Question: I just implemented a hierarchical clustering by following the documentation here: <URL>
So, let me try to put down what I am trying to do.
Take a look at the following figure:

Now, this dendogram is generated from the following data:
'''
node1 node2 dist(node1,node2) num_elems
assigning index **37 to [ 16. 26**. 1.<PHONE> 2. ]
assigning index 38 to [ 4. 7. 1.20402602 2. ]
assigning index 39 to [ 13. 29. 1.44708015 2. ]
assigning index 40 to [ 12. 18. 1.45827365 2. ]
assigning index 41 to [ 10. 34. 1.49607538 2. ]
assigning index 42 to [ 17. 38. 1.52565922 3. ]
assigning index 43 to [ 8. 25. 1.58919037 2. ]
assigning index 44 to [ 3. 40. 1.60231007 3. ]
assigning index 45 to [ 6. 42. 1.65755731 4. ]
assigning index 46 to [ 15. 23. 1.77770844 2. ]
assigning index 47 to [ 24. 33. 1.77771082 2. ]
assigning index 48 to [ 20. 35. 1.81301111 2. ]
assigning index 49 to [ 19. 48. <PHONE> 3. ]
assigning index 50 to [ 0. 44. 1.94238609 4. ]
assigning index 51 to [ 2. 36. 2.<PHONE> 2. ]
assigning index 52 to [ 39. 45. 2.<PHONE> 6. ]
assigning index 53 to [ 32. 43. 2.<PHONE> 3. ]
assigning index 54 to [ 21. 41. 2.<PHONE> 3. ]
assigning index 55 to [ 9. 30. 2.34492327 2. ]
assigning index 56 to [ 5. 51. 2.38383321 3. ]
assigning index 57 to [ 46. 52. 2.42100025 8. ]
assigning index 58 to [ **28. 37**. 2.48365024 3. ]
assigning index 59 to [ 50. 53. 2.57305009 7. ]
assigning index 60 to [ 49. 57. 2.69459675 11. ]
assigning index 61 to [ 11. 54. 2.75669475 4. ]
assigning index 62 to [ 22. 27. 2.77163751 2. ]
assigning index 63 to [ 47. 55. 2.79303418 4. ]
assigning index 64 to [ 14. 60. 2.88015327 12. ]
assigning index 65 to [ 56. 59. 2.95413905 10. ]
assigning index 66 to [ 61. 65. 3.<PHONE> 14. ]
assigning index 67 to [ 64. 66. 3.28846304 26. ]
assigning index 68 to [ 31. 58. 3.<PHONE> 4. ]
assigning index 69 to [ 63. 67. 3.47397104 30. ]
assigning index 70 to [ 62. 68. 3.63807605 6. ]
assigning index 71 to [ 1. 69. 4.<PHONE> 31. ]
assigning index 72 to [ 70. 71. 4.74129435 37.
'''
So basically, there are 37 points in my data same indexed from 0-36..Now, when I see the first element in this list... I assign i + len(thiscompletelist) + 1
So for example, when the id is 37 seen again in future iterations, then that basically means that it is linked to a branch as well.
I used matlab to generate this image. But I want to query this information as 'query_node(node_id)' such that it returns me a list by level.. such that... on 'query_node(37)' I get
'''
{ "left": {"level":1 {"id": 28}} , "right":{"level":0 {"left" :"id":16},"right":{"id":26}}}
'''
Actually.. I dont even know what is the right data structure to do this..
Basically I want to query by node and gain some insight on what does the structure of this dendogram looks like when I am standing on that node and looking below. :(
EDIT 1:
*OOH I didn't knew that you wont be able to zoom the image.. basically the fourth element from the left is 28 and the green entry is the first row of the data..
So fourth vertical line on dendogram represents 28
Next to that line (the first green line) represents 16
and next to that line (the second green line) represents 26*
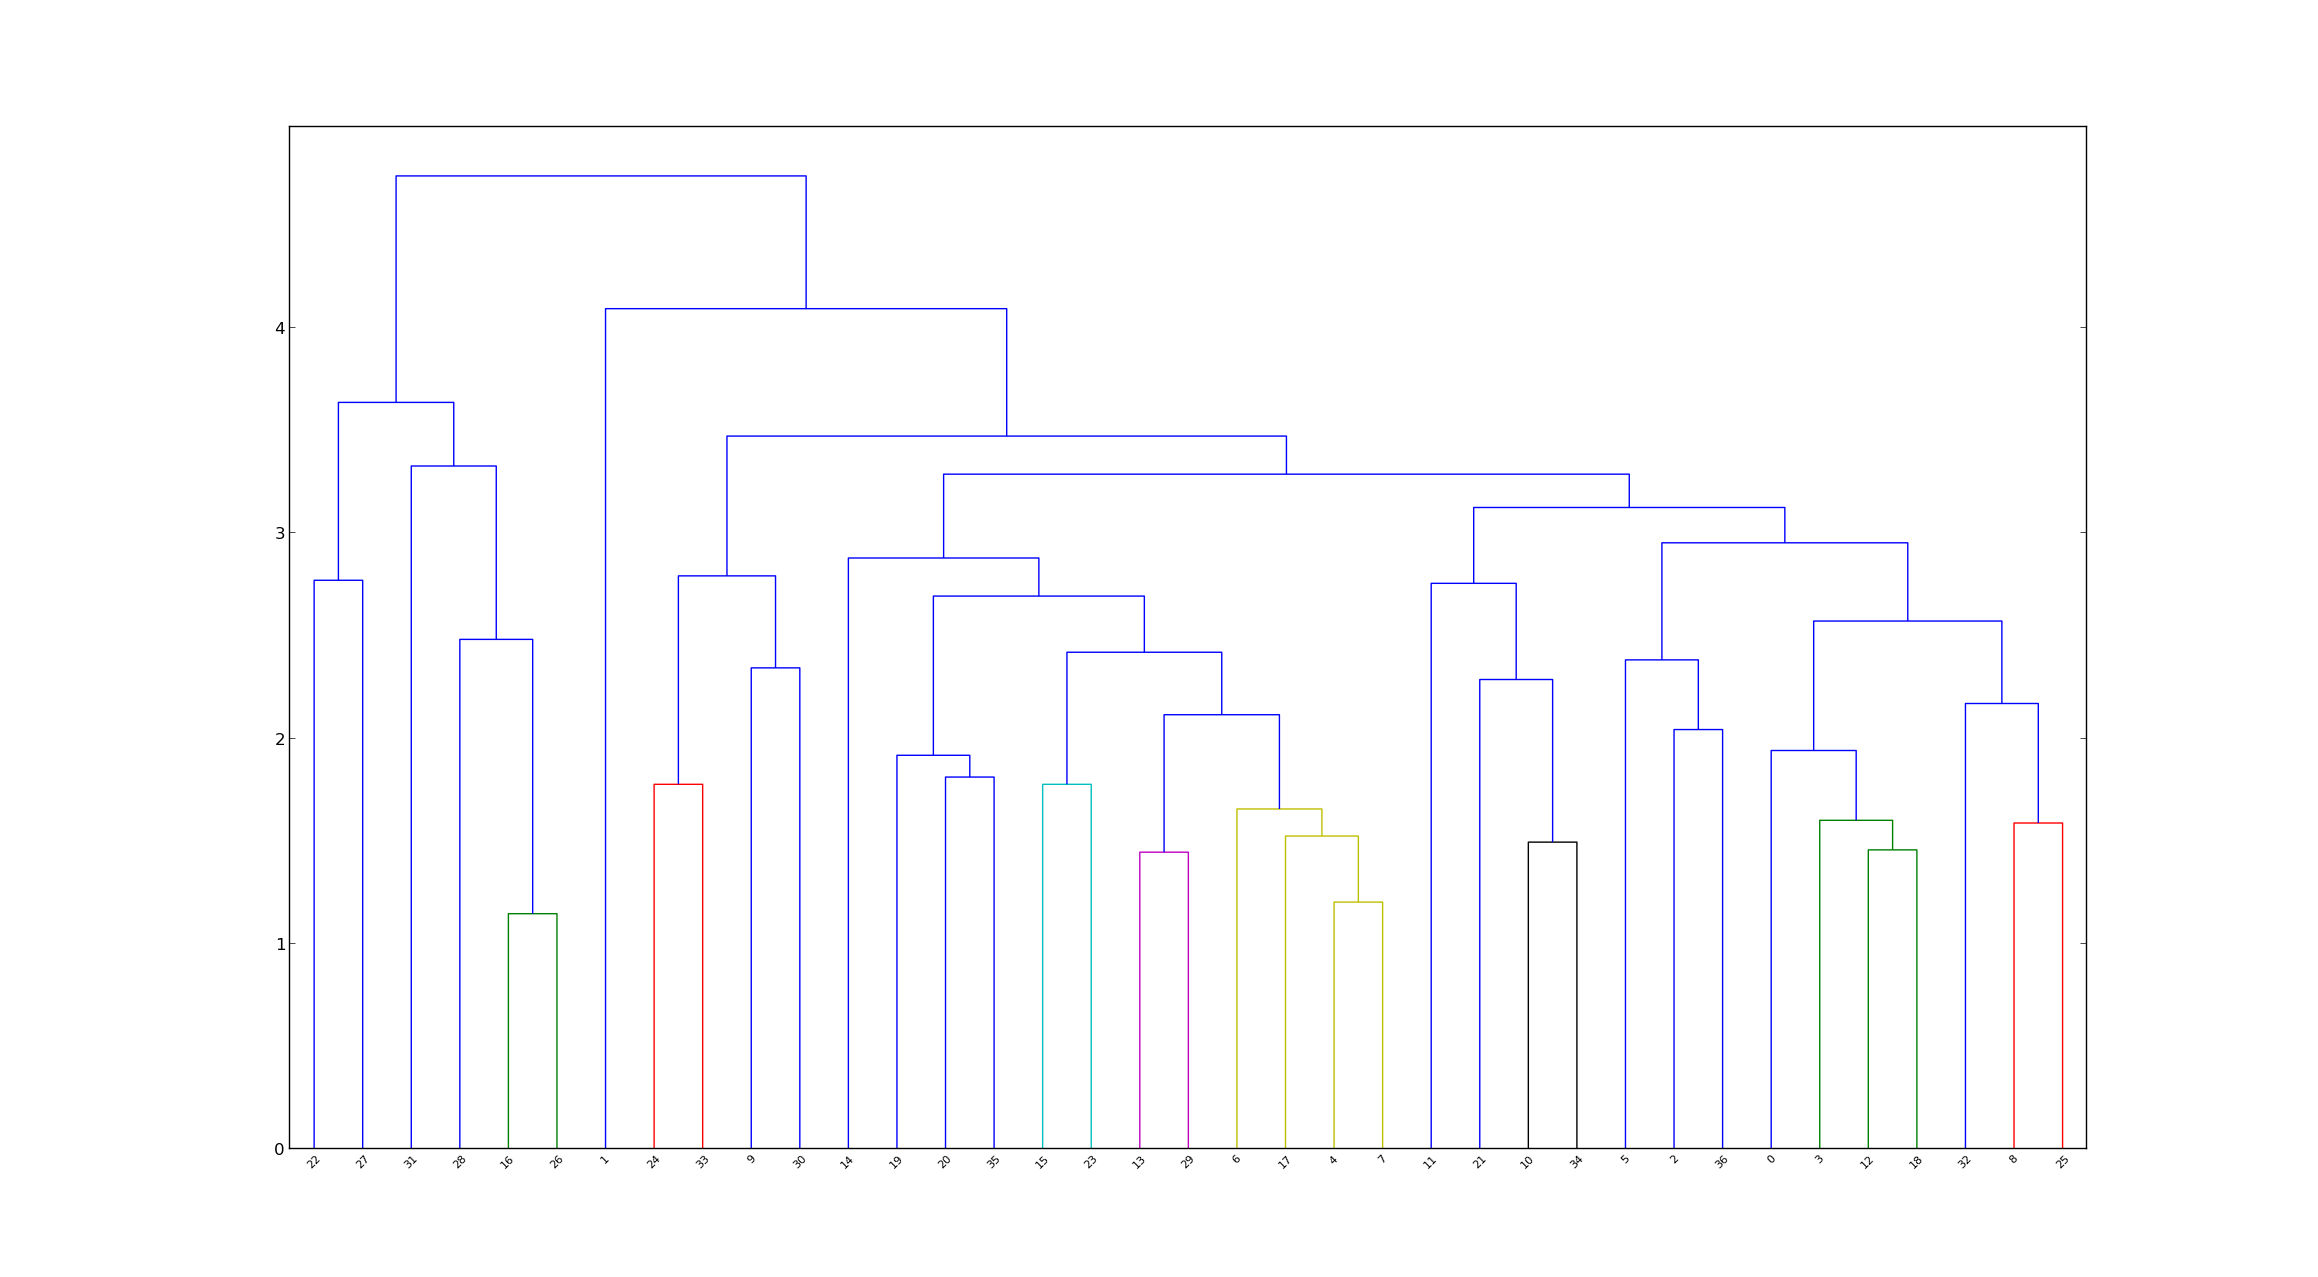
Answer: Well it's always good to build upon something already existing so take a look at <URL>.